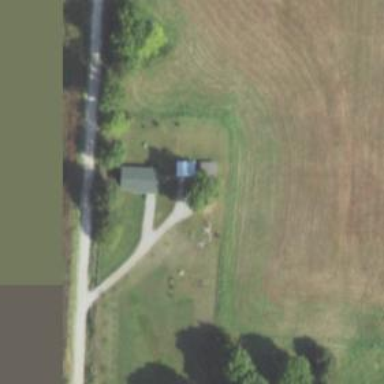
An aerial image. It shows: Driveway.